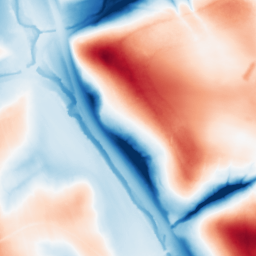
Category: multiscale
Decomposition family: dog_multiscale
Decomposition parameters: sigma_ratio: 2
n_scales: 6
base_sigma: 0.5
Upsampling method: quintic
Upsampling parameters: scale: 4
Upsampling scale: 4